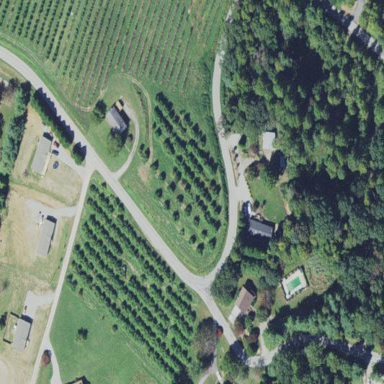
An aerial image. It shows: Orchard.